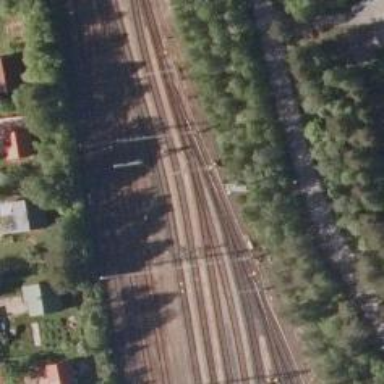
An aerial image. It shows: Railway signal.